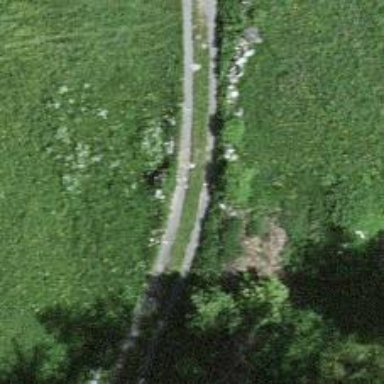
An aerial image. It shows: Track road with grade3 tracktype.